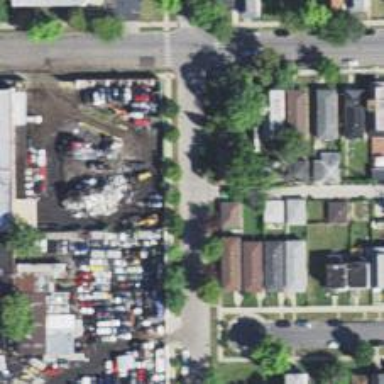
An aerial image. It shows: Alley classified as service road.